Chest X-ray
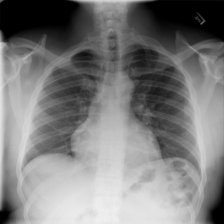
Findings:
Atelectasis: negative
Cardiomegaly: negative
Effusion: negative
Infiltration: negative
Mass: negative
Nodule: negative
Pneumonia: negative
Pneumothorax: negative
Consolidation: negative
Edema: negative
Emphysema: negative
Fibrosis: negative
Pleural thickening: negative
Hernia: negative